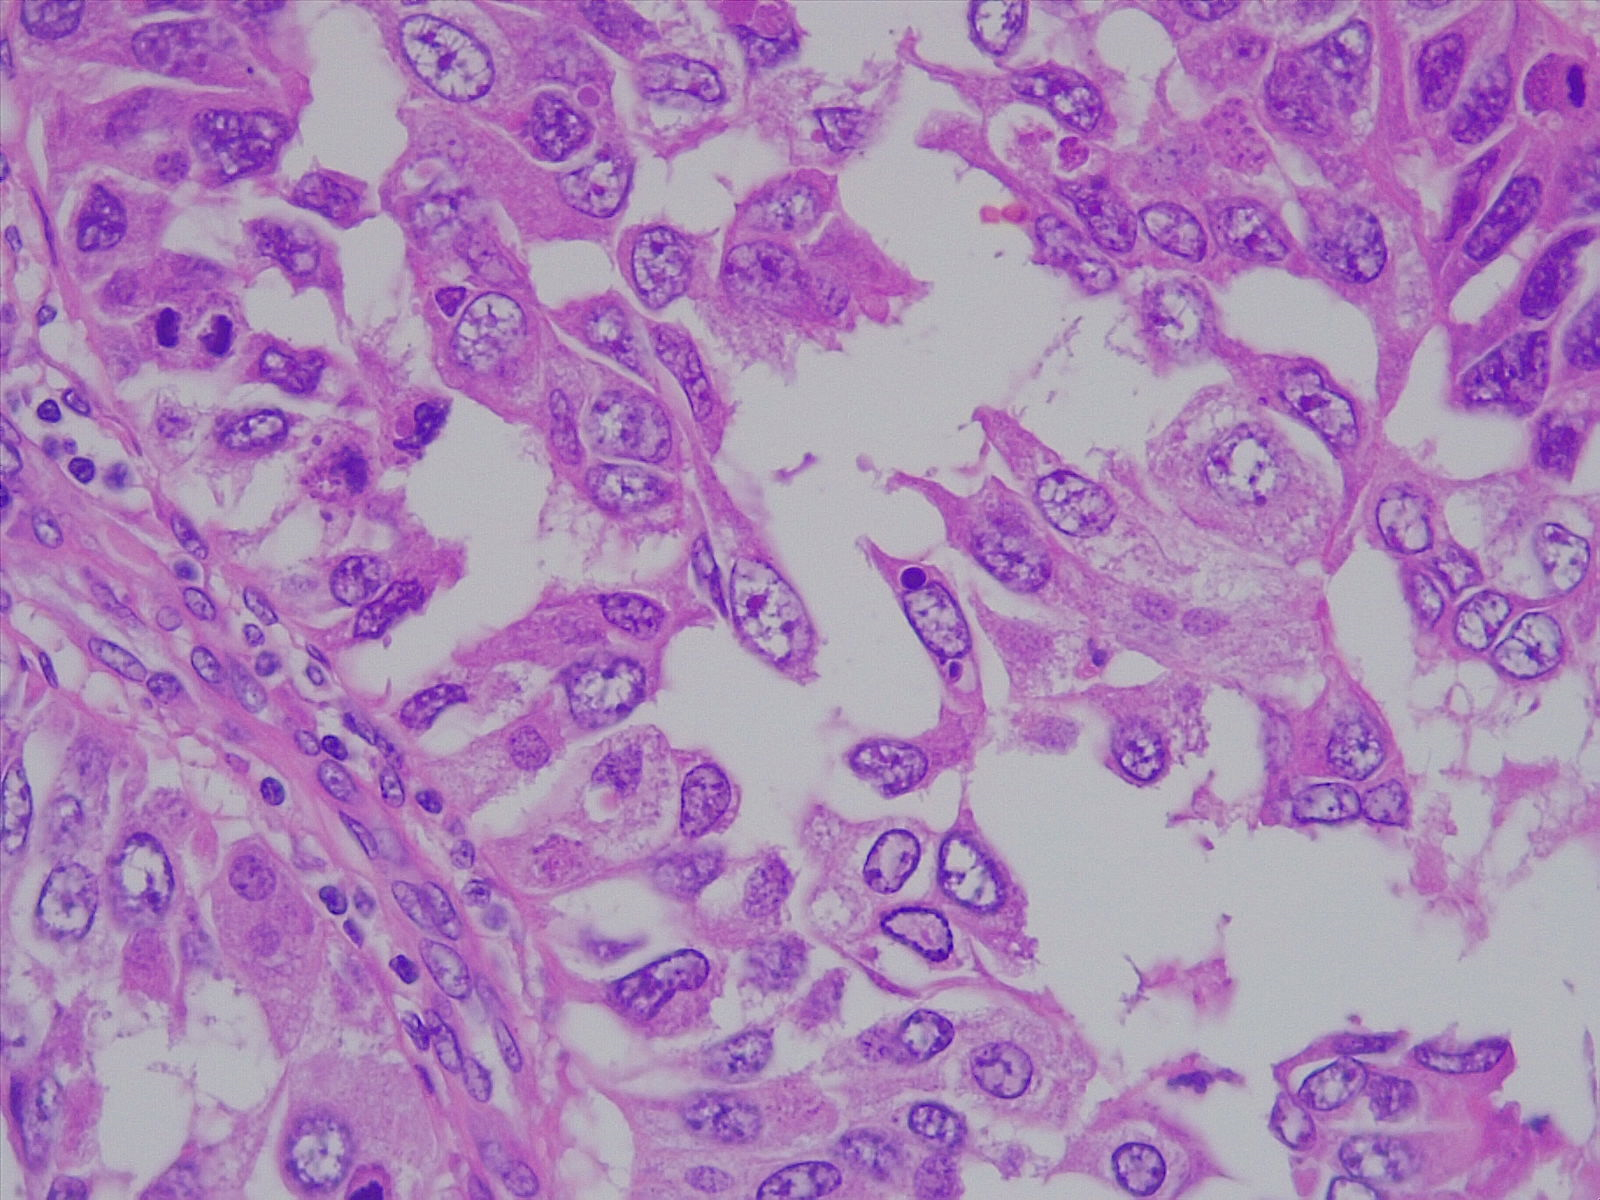
Label: lung squamous cell carcinoma, poorly differentiated